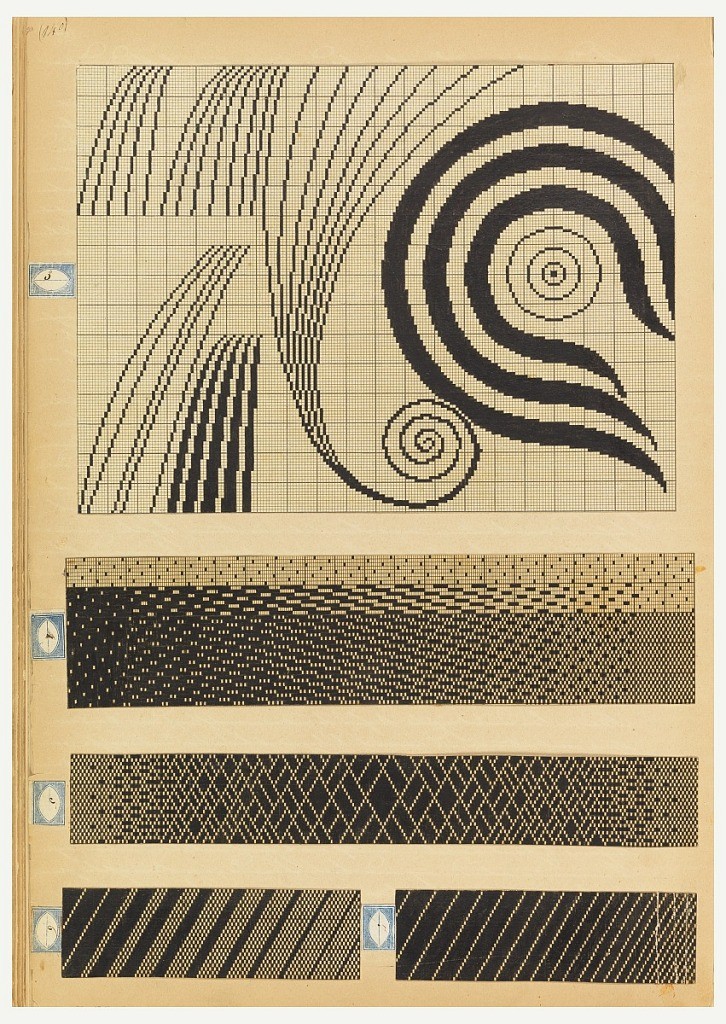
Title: Systeme de la Mecanique a la Jacquard
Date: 1848
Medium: Label: board covers; pen and ink with gouache on paper pages; cotton, linen and silk samples
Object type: Master weaver's thesis book
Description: Book written in delicate longhand, unsigned, and with no title page.  Contains 141 mises-en-carte, 104 samples of fabrics, in addition to numerous technical drawings and full notes for loom arrangements and descriptions of many fabrics.